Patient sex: M
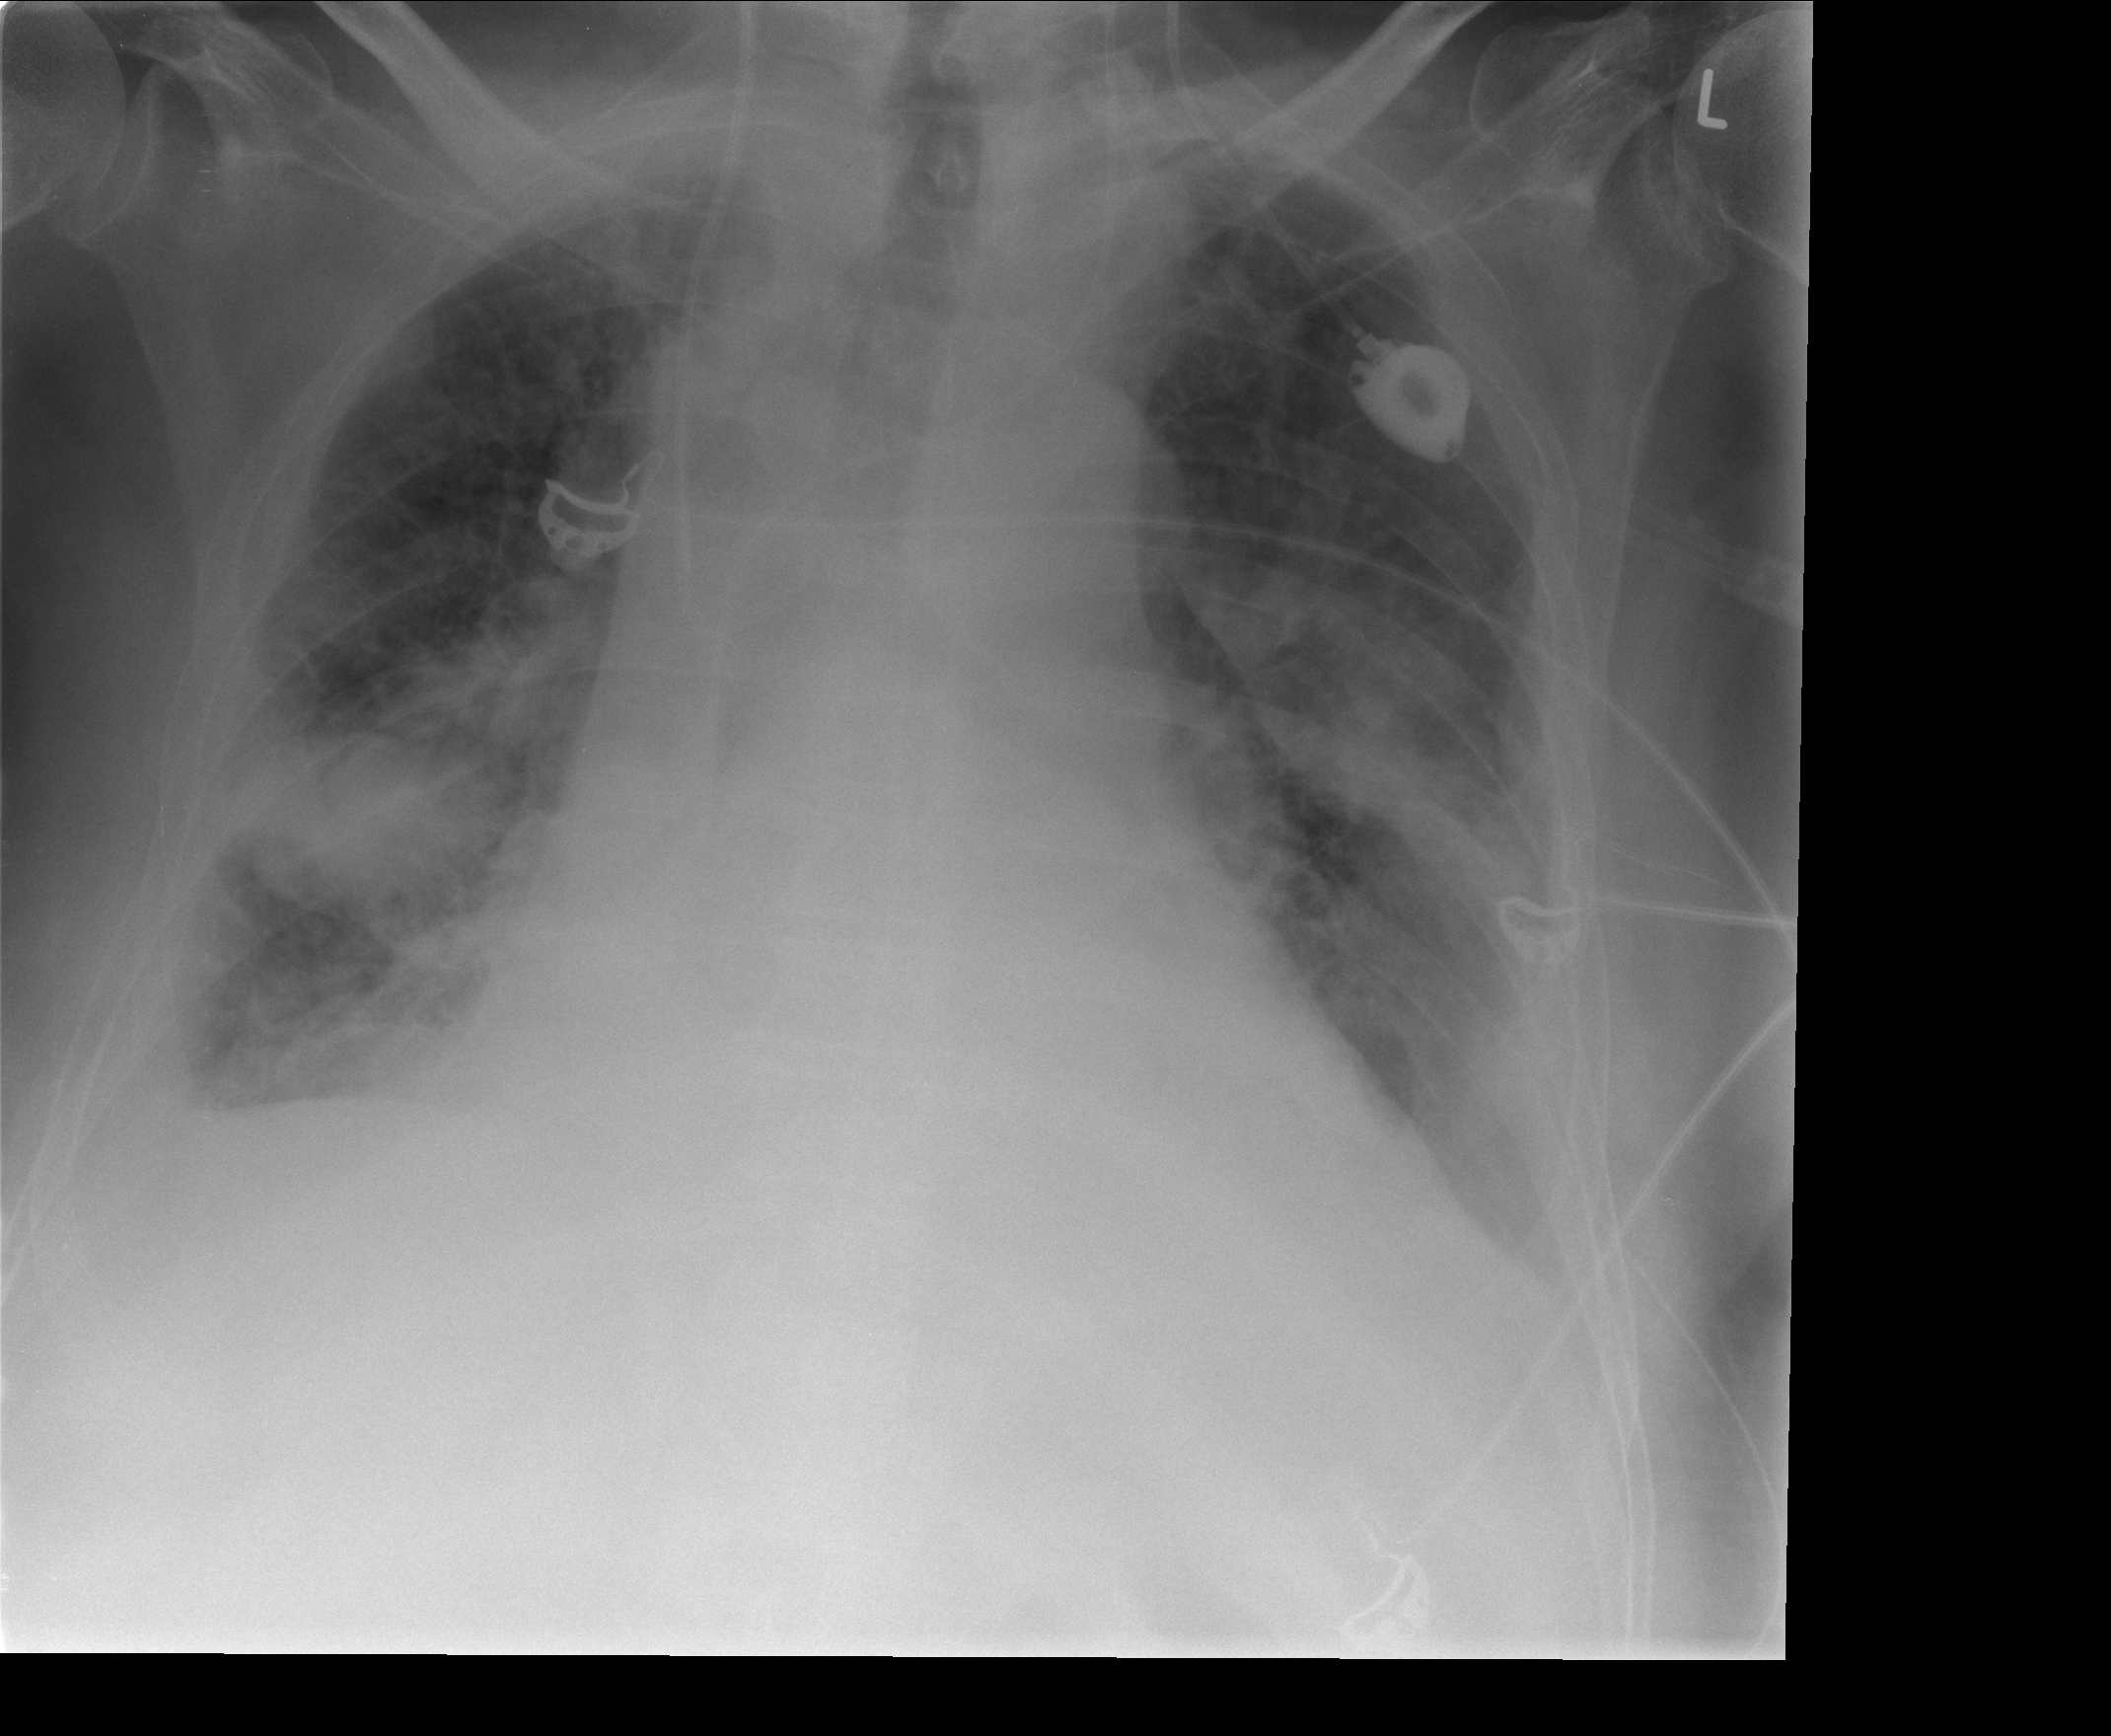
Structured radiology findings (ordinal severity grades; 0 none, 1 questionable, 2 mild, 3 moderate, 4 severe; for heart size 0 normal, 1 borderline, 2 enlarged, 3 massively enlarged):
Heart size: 2
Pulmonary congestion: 3
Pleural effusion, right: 2
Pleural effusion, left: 2
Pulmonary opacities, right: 2
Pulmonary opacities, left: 2
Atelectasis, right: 2
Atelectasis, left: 2